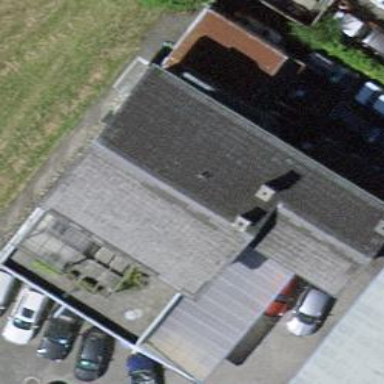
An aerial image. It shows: Car repair shop.